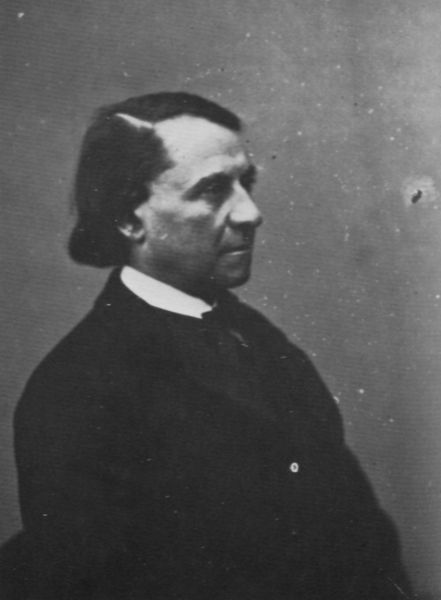
Titel: Louis Blanc (1811-1882), Politiker
Künstler: Atelier Nadar
Institution: unbekannt
Schlagwörter: dunkel, gemälde, haut, kopf, mann, schatten, weiß, sitzen, ausschnitt, frisur, grau, haar, hintergrund, licht, mund, nase, ohr, profil, schwarz, stirn, stuhl, blick, alt, anzug, hemd, jacke, wand, arm, augen, falten, gesicht, kleidung, kragen, ärmel, bildnis, portrait, porträt, auge, haare, halbfigur, mantel, sitzend, vater, person, kinn, knopf, lippen, rechts, scheitel, seitlich, wangen, hohe, krawatte, ernst, seitenscheitel, streng, homme, dreiviertelansicht, nachdenklich, wange, dreiviertelprofil, fliege, jackett, oberkörper, sakko, schick, foto, fotografie, photographie, punkte, schwarz-weiß, markant, vatermörder, schawrz, hohe stirn, fleck, photo, flecken, halbfigurig, pfarrer, wangenknochen, halbprofil, rasiert, männlich, halbporträt, narbe, wichtig, erinnerung, weißer kragen, sohn, verschattet, grua, schwarzhaarig, nadar, aufen, mantelk, noir et blanc, geheimratsecke, business, nostalgie, profilbild, portraitfotografie, fotographie, körnig, fotogaphie, schietel, 19. jahrhundert, portrait schwarzweiß, portraitphoto, seitescheitel, bodelschwing, sknopf